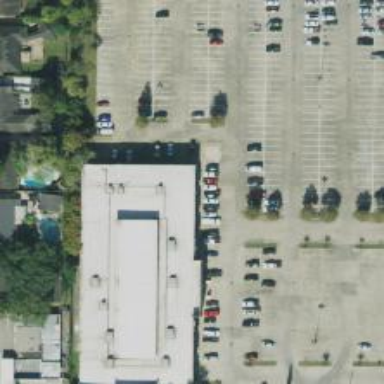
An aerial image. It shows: Parking space is available.